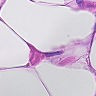
Metastatic tissue present: no